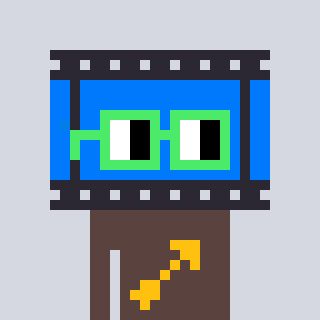
a pixel art character with square light green glasses, a film strip-shaped head and a darkbrown-colored body on a cool background